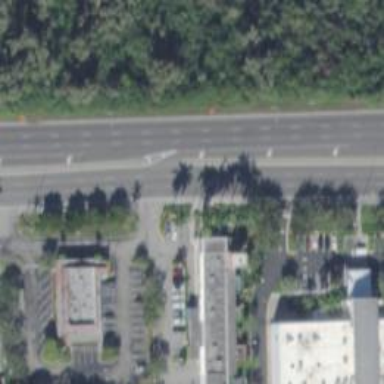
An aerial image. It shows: Primary link highway with asphalt surface.